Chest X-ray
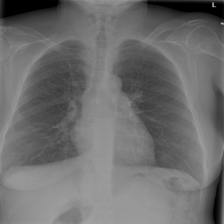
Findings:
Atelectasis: negative
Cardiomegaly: negative
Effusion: negative
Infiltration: negative
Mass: negative
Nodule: negative
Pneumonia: negative
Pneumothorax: negative
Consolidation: negative
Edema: negative
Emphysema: negative
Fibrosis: negative
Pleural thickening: negative
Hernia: negative